Aerial crown-view tile of a tropical tree (Barro Colorado Island, Panama), acquired 20250512:
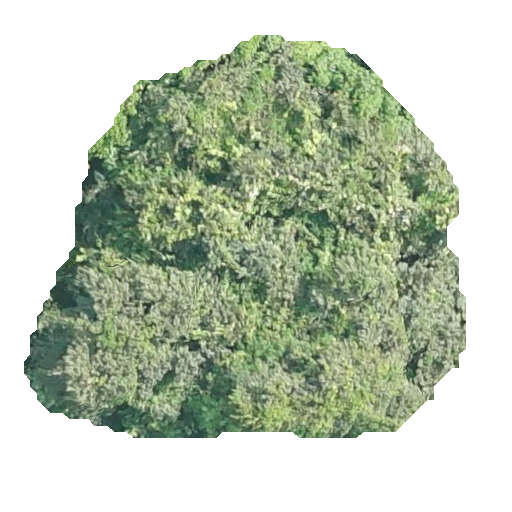
Species: Luehea seemannii
GBIF accepted scientific name: Luehea seemannii
Crown area: 198.705 m²